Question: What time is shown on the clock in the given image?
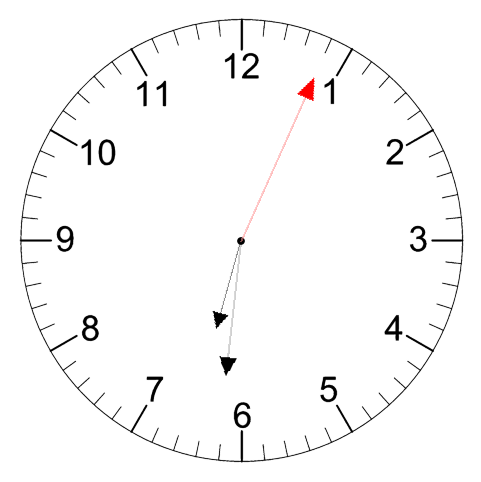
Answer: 06:31:04